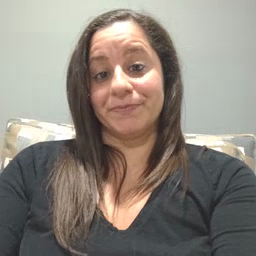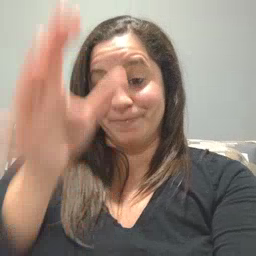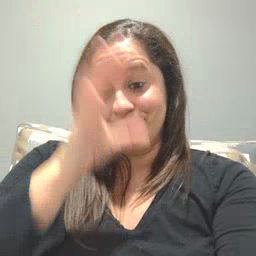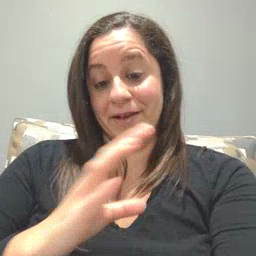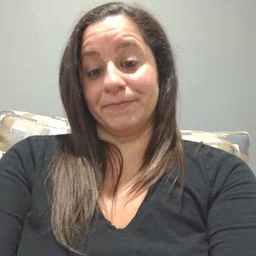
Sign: man